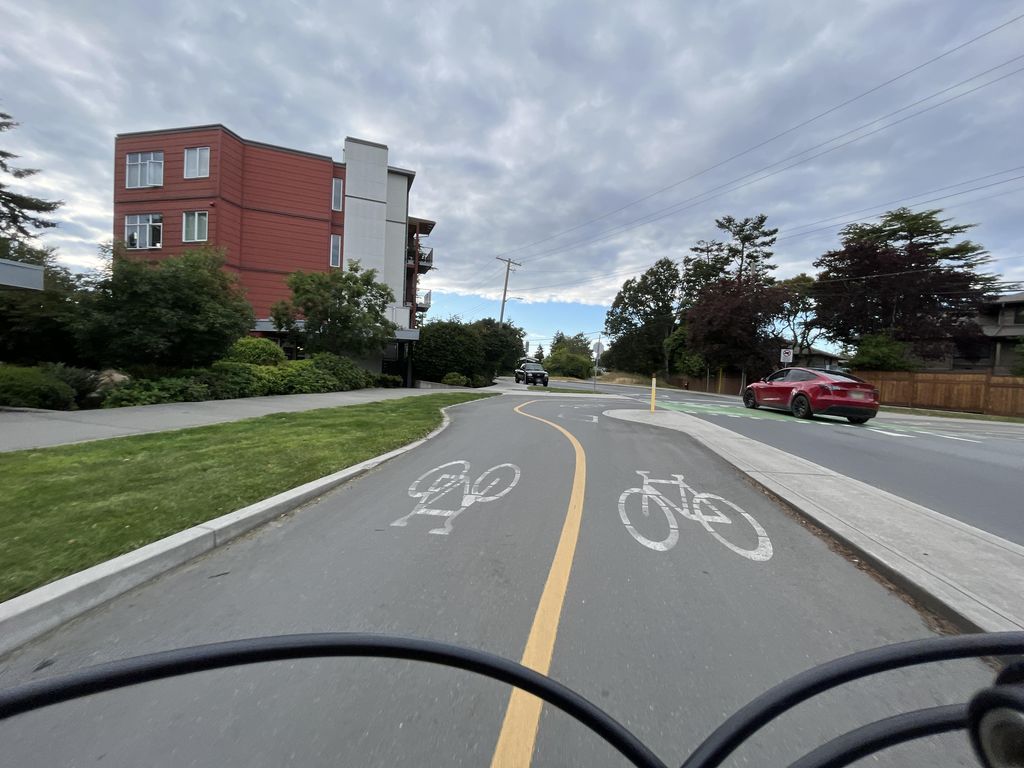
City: victoria